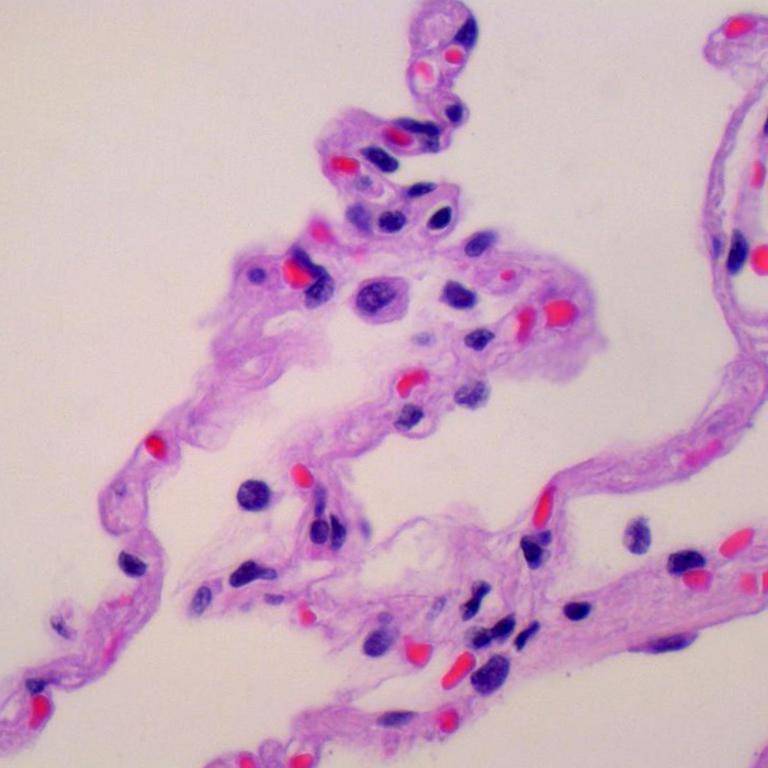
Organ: lung
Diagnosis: benign